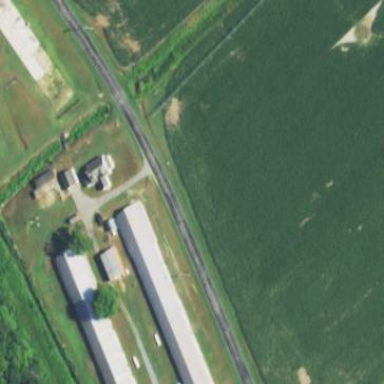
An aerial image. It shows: Farm auxiliary building.